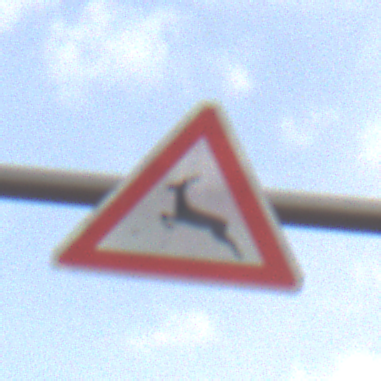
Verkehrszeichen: WildwechselRechts
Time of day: Midday
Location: Outdoor (Nature)
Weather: PartlyCloudy
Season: NotSpecified
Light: Natural